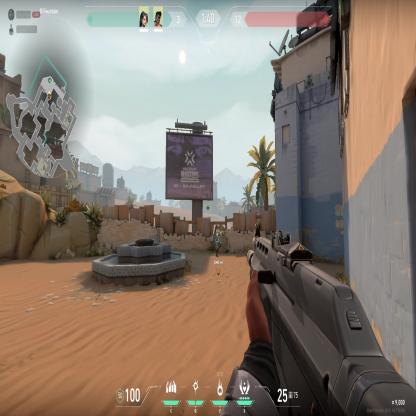
Label: teammate